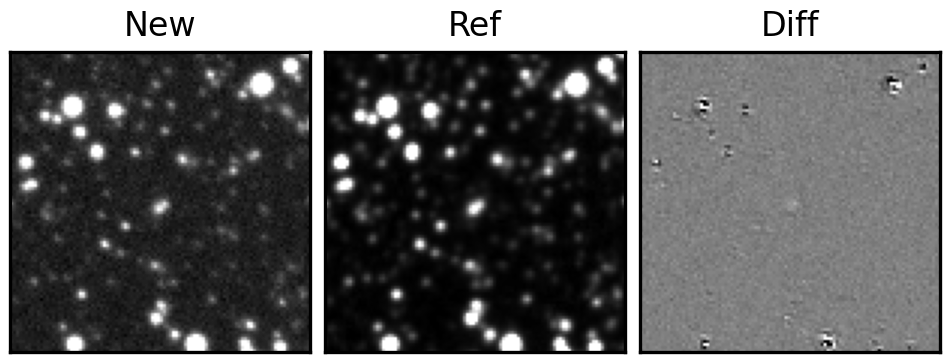
Label: real